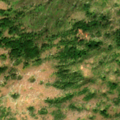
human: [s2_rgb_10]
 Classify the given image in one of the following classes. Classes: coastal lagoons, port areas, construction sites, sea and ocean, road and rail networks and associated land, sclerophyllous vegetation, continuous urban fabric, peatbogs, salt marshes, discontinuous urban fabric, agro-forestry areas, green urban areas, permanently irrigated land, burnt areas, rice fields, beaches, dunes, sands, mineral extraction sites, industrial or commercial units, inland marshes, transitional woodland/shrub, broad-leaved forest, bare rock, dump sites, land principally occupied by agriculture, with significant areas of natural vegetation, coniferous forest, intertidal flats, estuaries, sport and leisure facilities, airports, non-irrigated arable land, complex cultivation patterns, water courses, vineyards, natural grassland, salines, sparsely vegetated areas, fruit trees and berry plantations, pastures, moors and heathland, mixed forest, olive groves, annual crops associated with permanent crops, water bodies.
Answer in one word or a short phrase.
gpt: broad-leaved forest, natural grassland, transitional woodland/shrub